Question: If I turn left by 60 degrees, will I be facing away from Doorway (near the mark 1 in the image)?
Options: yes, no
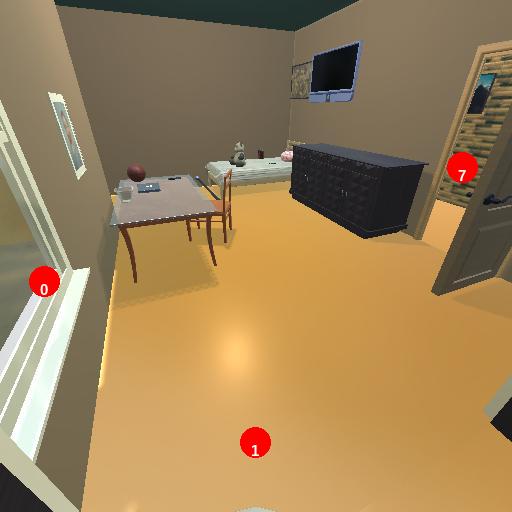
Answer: yes